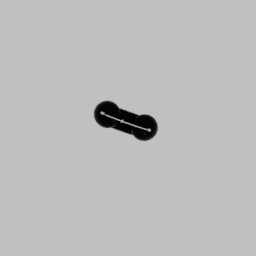
Label: electronics